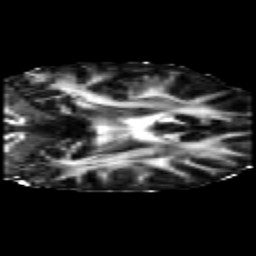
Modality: FA
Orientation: coronal
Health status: healthy
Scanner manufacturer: siemens
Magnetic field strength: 3 T
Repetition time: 10 s
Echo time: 0.092 s